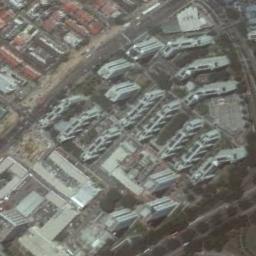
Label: commercial_area